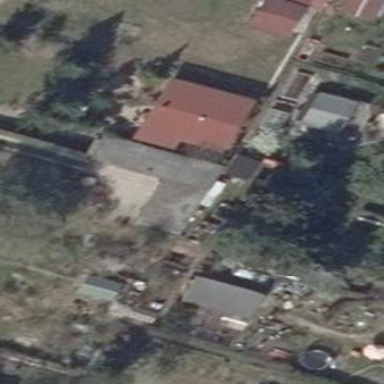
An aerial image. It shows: Garage.